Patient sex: M
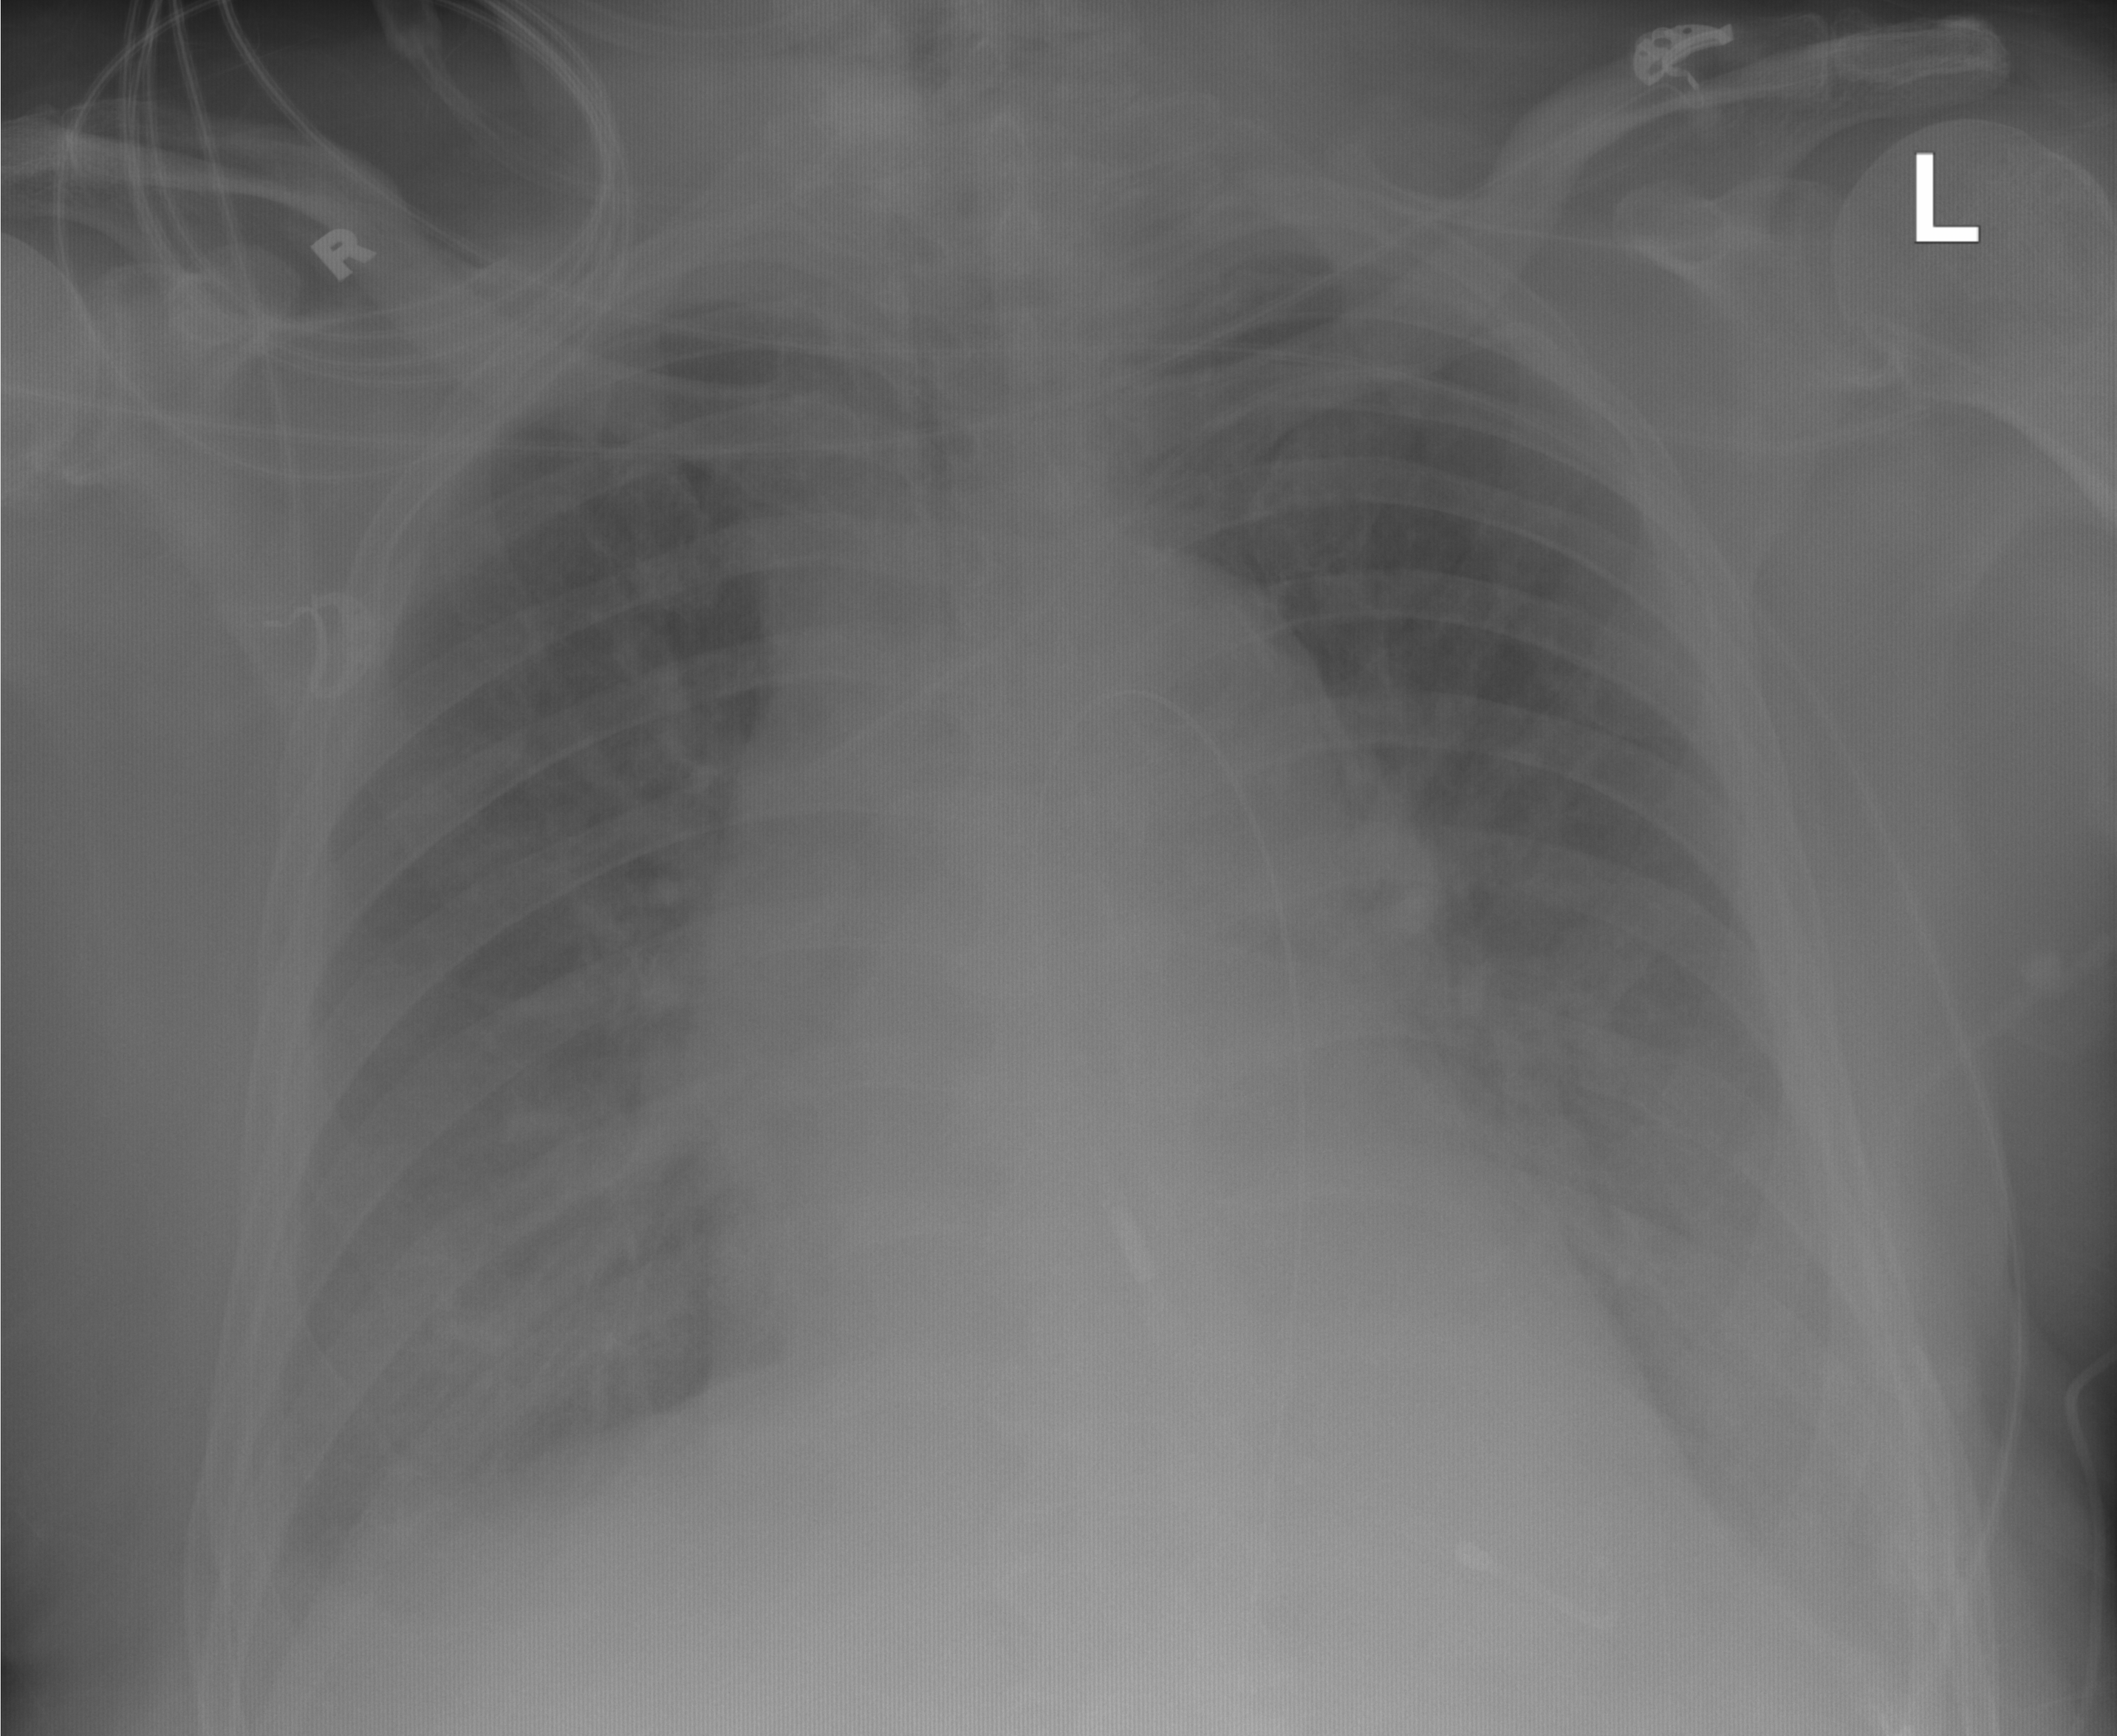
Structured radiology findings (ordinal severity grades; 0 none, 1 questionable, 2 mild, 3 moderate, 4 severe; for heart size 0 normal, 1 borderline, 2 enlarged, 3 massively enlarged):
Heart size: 2
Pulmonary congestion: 2
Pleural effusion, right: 2
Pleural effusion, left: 2
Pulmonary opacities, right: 0
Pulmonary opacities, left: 0
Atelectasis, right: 2
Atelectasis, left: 2